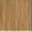
Piece: xx